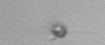
Label: nanoplankton_mix